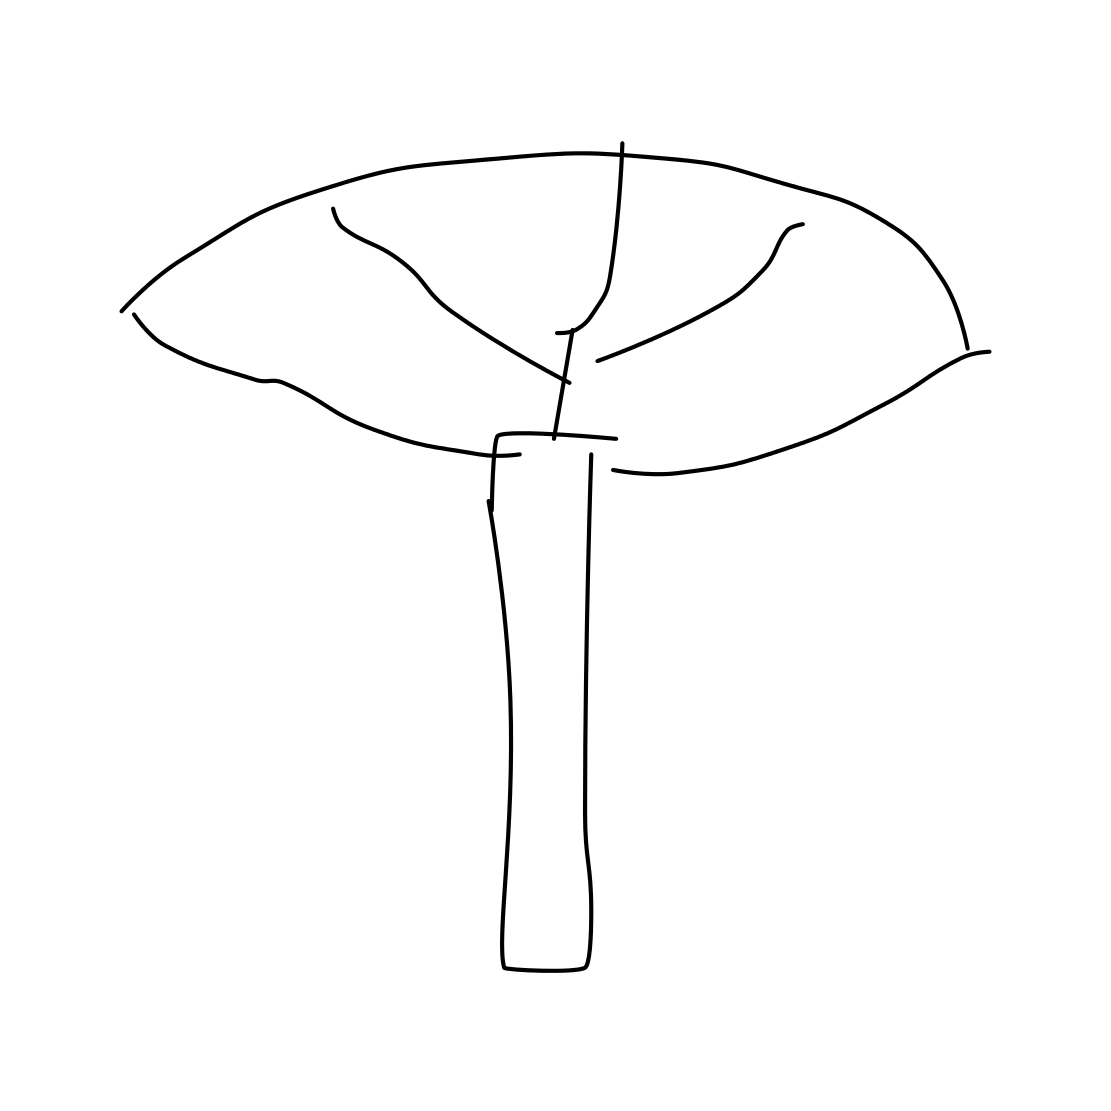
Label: umbrella